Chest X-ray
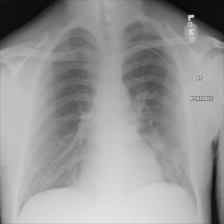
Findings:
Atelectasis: negative
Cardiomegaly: negative
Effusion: positive
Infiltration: negative
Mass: negative
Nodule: positive
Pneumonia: negative
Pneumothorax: positive
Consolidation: negative
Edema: negative
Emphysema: negative
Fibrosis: negative
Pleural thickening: negative
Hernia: negative